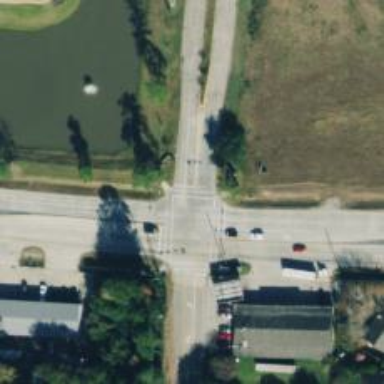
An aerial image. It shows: Marked crossing on the road.